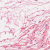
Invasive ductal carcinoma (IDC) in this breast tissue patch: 0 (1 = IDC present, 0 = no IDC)